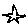
Label: star